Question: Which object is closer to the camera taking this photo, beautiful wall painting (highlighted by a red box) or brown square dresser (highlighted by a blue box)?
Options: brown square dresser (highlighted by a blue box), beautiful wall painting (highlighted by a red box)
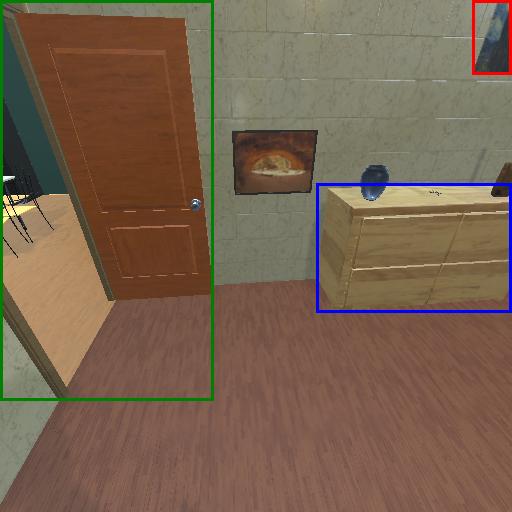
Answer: brown square dresser (highlighted by a blue box)